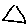
Label: triangle